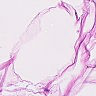
Metastatic tissue present: no